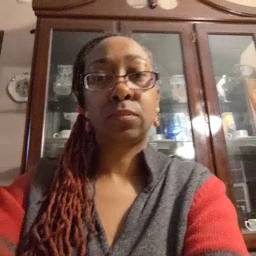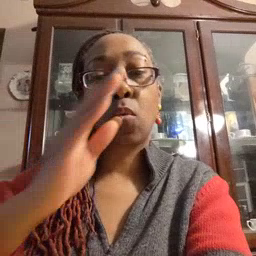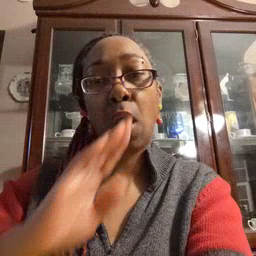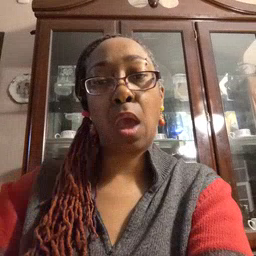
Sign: quiet